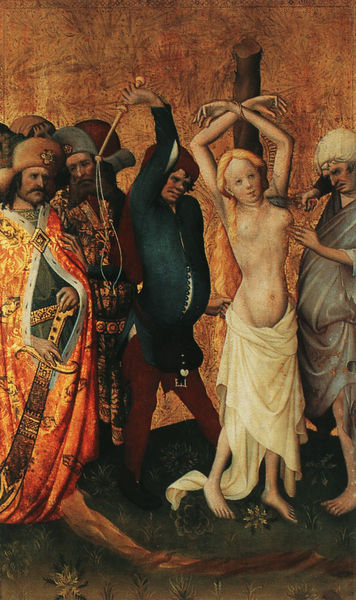
Titel: Das Martyrium der Hl. Barbara auf einem Schrein in acht Bildern
Standort: Herkunft: Hamburg (EU - D - HH)
Institution: Helsinki, Sinebrychoff Art Museum, The Finnish National Gallery
Schlagwörter: gemälde, nackt, blume, brust, busen, frau, männer, gras, tuch, malerei, blond, arme, hinrichtung, messer, gold, brüste, könig, umgang, wurzel, pfahl, blondine, schwert, peitsche, dolch, mittelalter, heilige, märtyrer, goldgrund, katharina, martyrium, märtyrerin, folter, byzantinisch, geißel, schert, fesselung, auspeitschung, gemäld, tzen, katharine, martyrium; entsetzen, machtverhältnisse